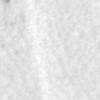
Label: no_change